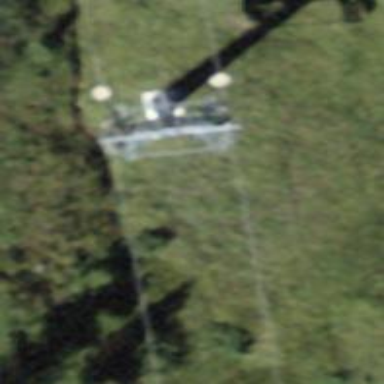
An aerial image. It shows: Pylon used for aerialway.